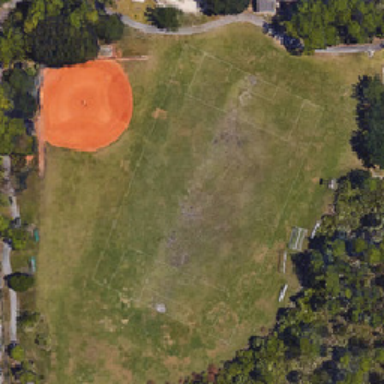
Red and green irregular baseball fields .